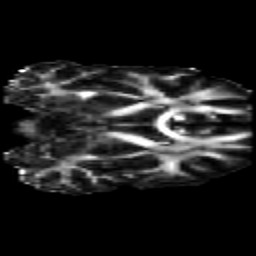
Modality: FA
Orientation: coronal
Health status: healthy
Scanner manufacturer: siemens
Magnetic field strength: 3 T
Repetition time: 10 s
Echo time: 0.092 s